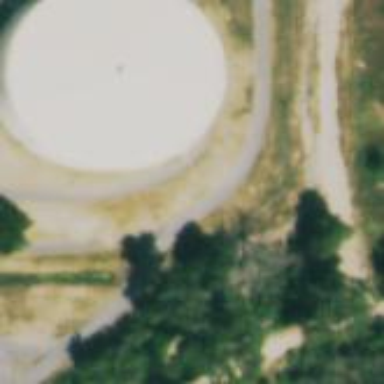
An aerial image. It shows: Storage tank designed to hold water.